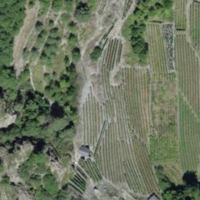
EUNIS habitat code: 44
Species observed at this site:
Oecanthus pellucens
Zygaena transalpina
Limenitis reducta